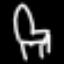
Label: chair